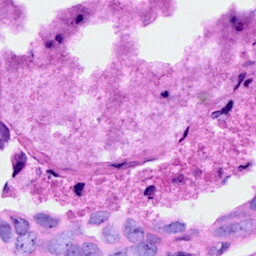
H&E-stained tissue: Breast